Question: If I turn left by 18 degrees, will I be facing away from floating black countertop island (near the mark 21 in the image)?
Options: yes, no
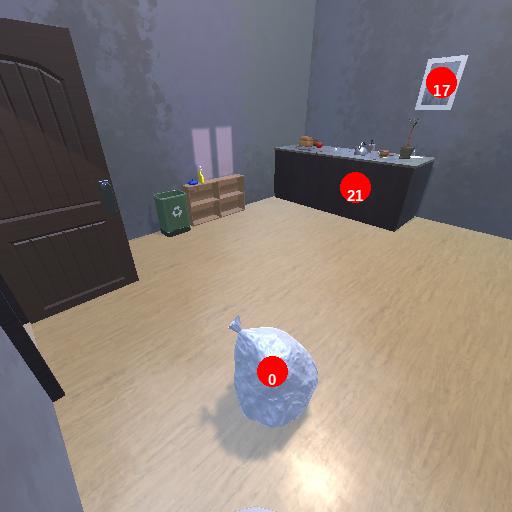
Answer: yes